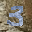
Label: 3